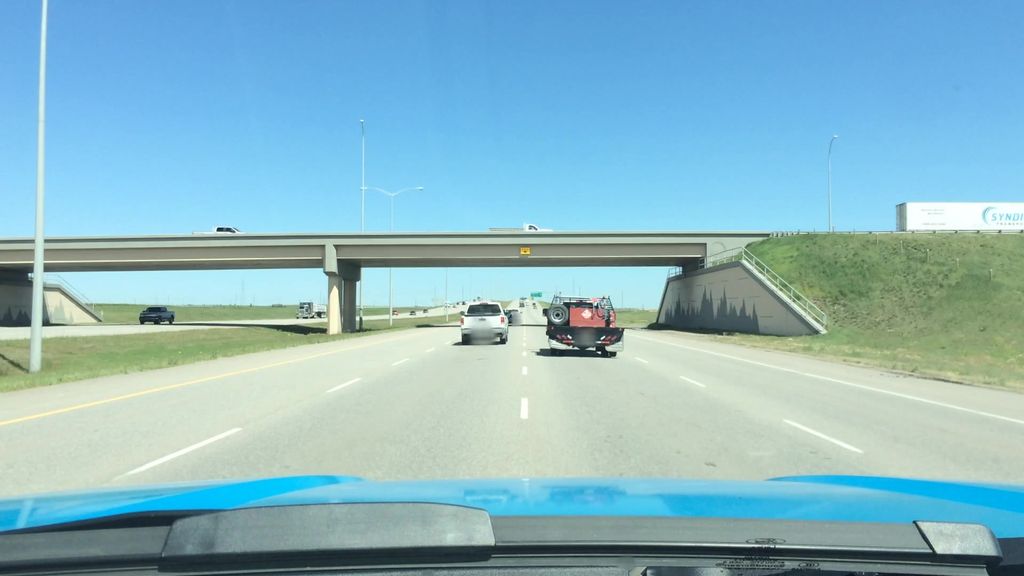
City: calgary